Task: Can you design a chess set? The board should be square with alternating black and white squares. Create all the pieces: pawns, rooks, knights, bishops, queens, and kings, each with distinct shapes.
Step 4341:
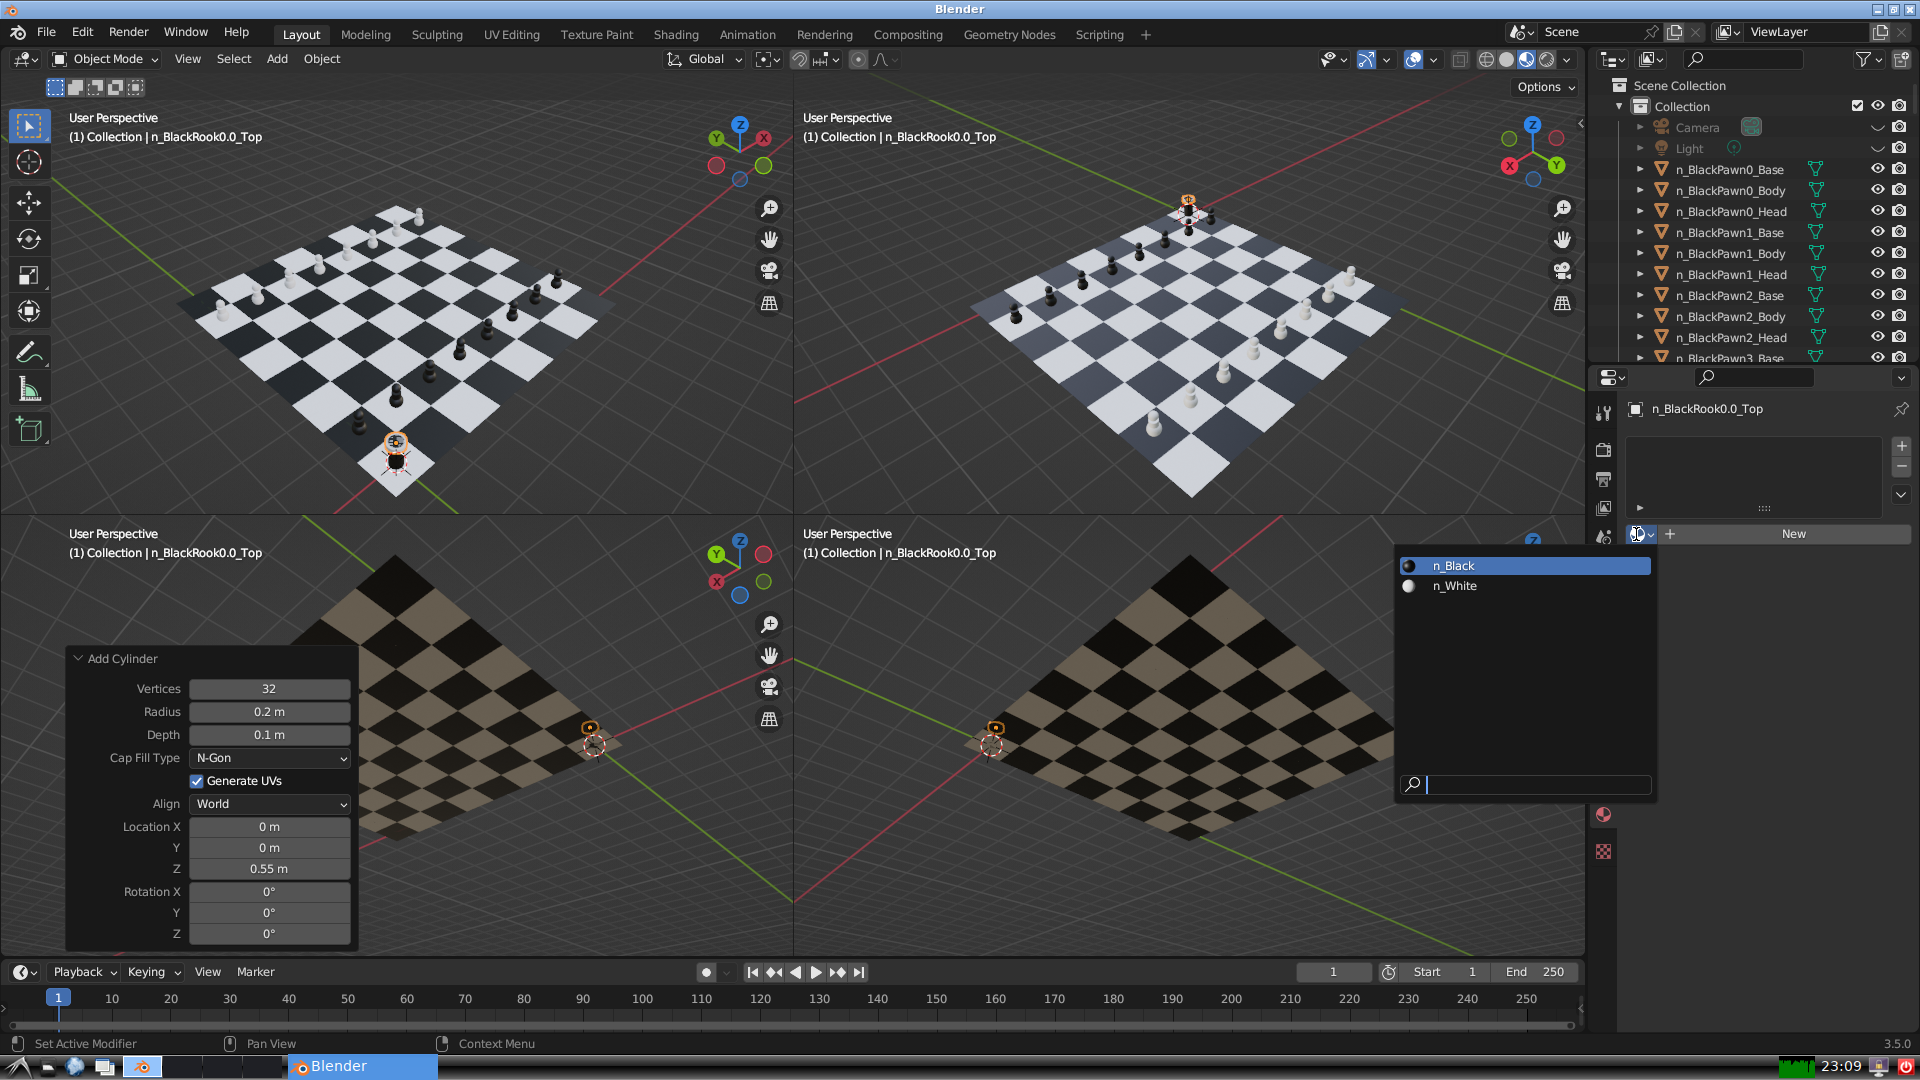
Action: input_text: n_Black